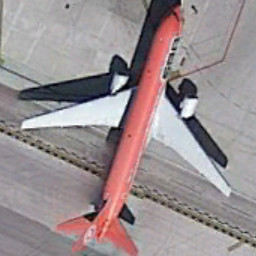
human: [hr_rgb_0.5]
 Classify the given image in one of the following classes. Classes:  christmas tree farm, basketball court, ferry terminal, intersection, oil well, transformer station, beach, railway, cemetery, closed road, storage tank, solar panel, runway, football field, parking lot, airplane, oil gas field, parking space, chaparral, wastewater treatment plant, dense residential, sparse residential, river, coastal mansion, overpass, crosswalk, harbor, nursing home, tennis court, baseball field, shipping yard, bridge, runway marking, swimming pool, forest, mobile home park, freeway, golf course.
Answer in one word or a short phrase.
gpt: airplane